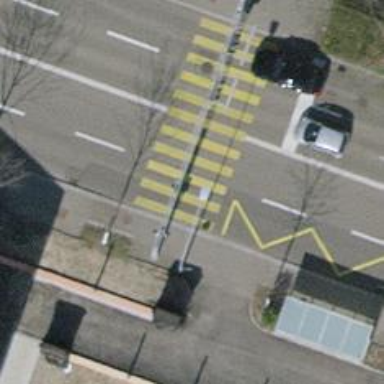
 there are traffic signals and zebra crossing."